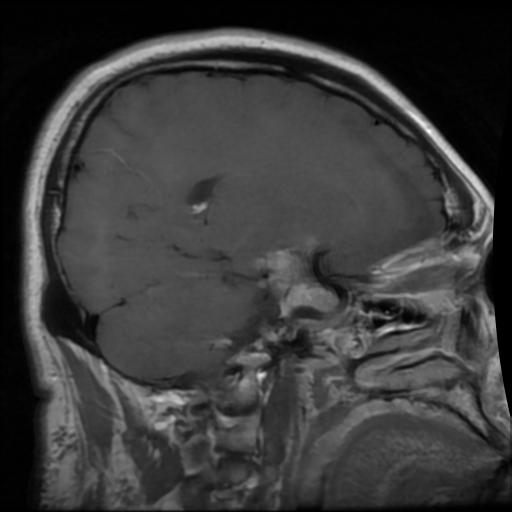
Label: pituitary